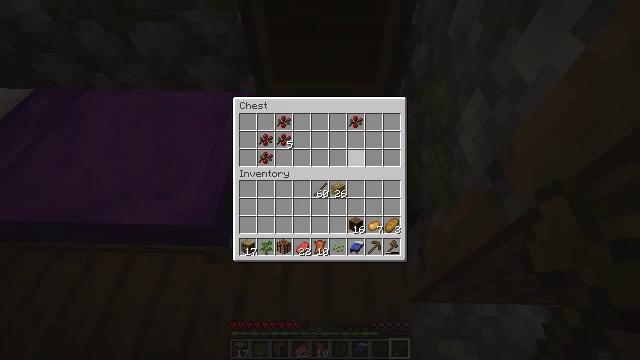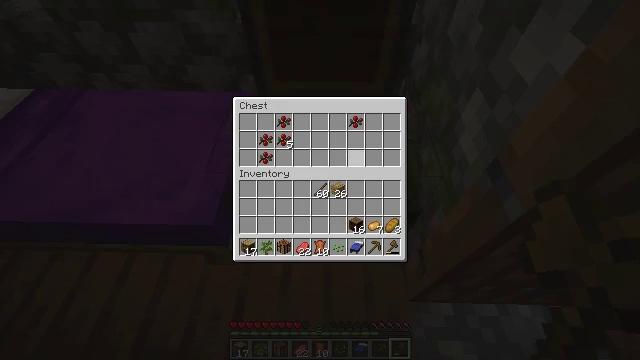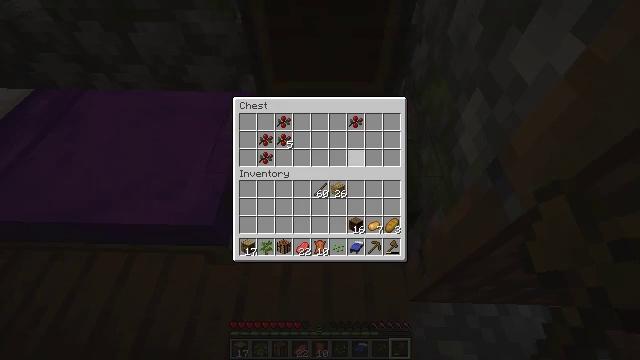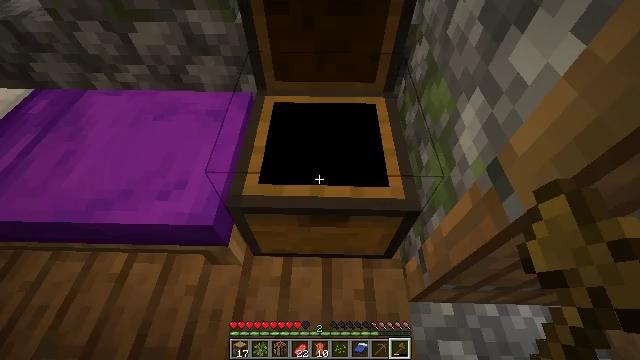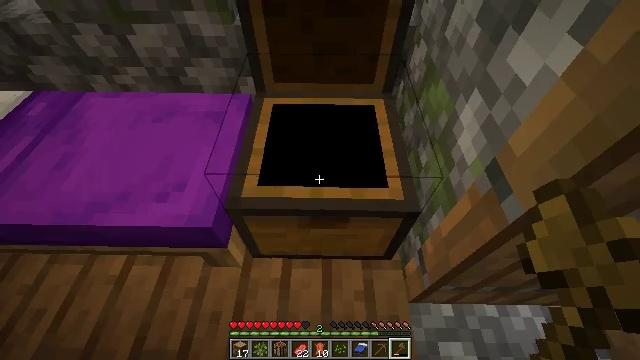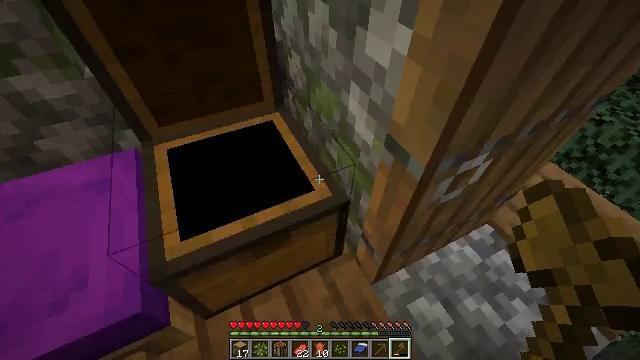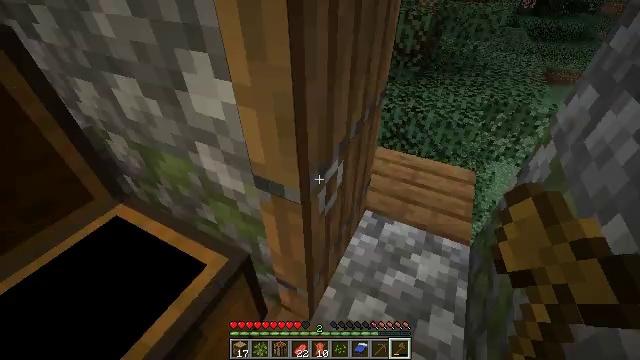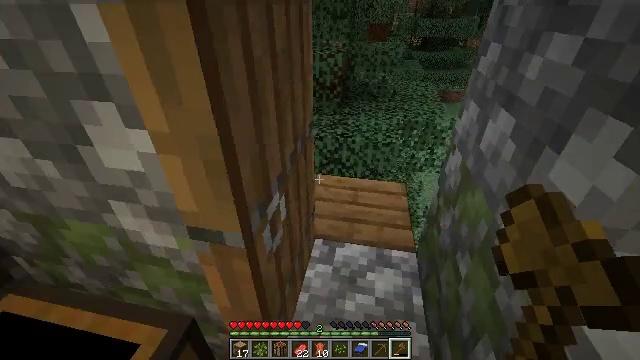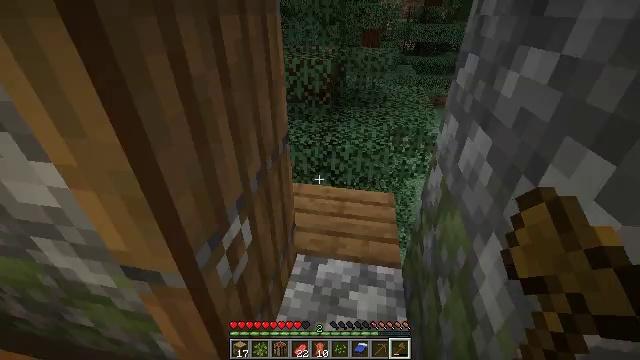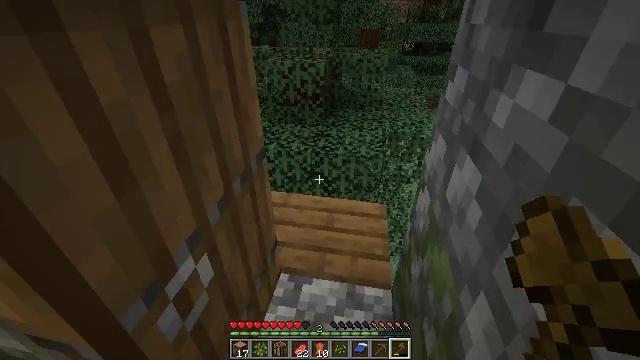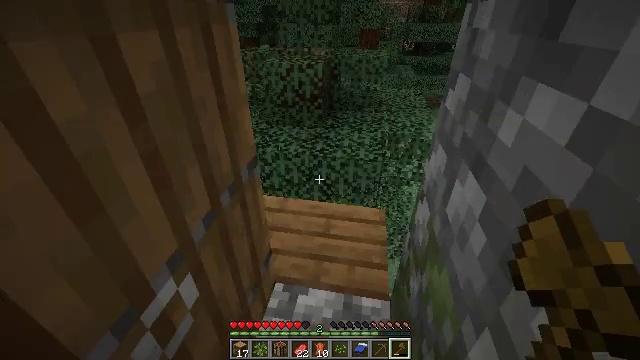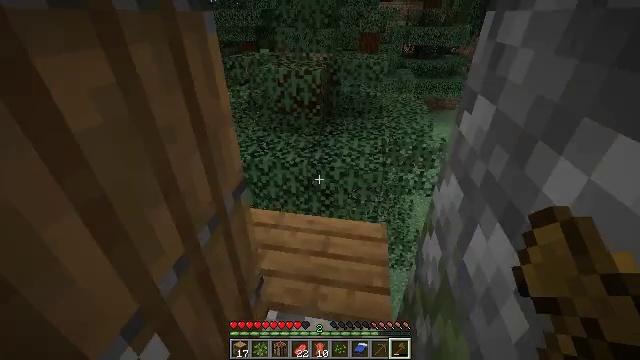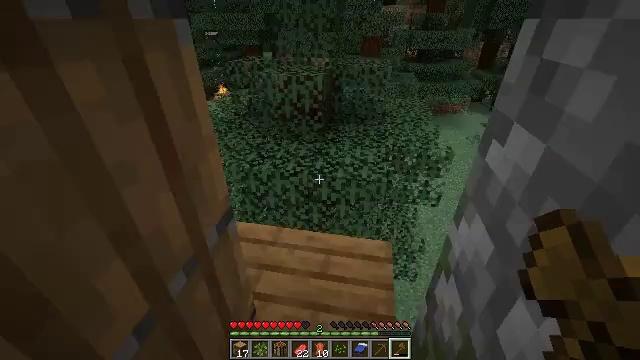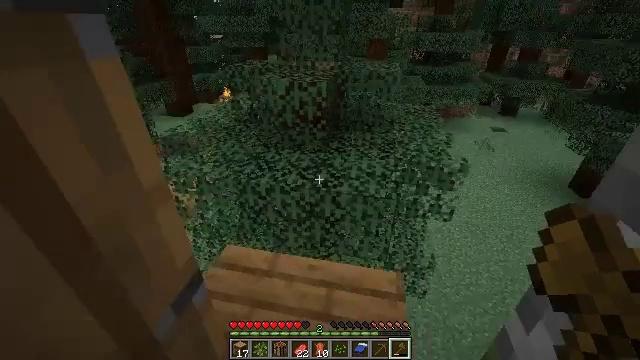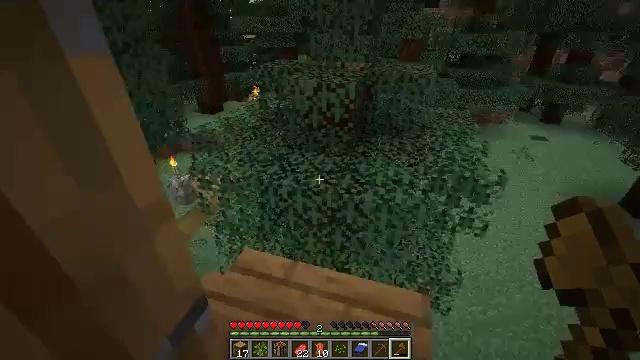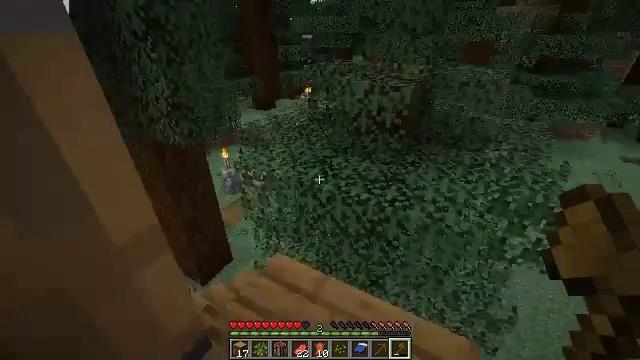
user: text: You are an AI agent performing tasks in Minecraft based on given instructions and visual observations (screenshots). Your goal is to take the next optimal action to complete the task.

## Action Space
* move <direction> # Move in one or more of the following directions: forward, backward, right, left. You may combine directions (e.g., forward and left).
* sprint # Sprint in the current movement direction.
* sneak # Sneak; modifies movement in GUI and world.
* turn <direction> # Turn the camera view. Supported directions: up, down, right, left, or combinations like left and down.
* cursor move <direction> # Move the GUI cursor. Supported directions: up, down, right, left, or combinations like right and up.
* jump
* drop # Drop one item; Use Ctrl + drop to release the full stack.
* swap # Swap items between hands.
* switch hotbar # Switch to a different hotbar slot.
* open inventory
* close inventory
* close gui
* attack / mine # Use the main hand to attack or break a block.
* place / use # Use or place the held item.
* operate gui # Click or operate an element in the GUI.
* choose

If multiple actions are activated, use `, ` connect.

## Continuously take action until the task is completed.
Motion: motion action
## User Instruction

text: Harvest a pumpkin from the field.
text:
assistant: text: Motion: sneak, operate gui
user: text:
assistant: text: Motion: sneak
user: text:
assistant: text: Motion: sneak
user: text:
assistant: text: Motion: close gui
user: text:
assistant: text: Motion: turn right and up, open inventory
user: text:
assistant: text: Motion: turn right and up
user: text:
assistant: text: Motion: move forward and move right, turn right and up
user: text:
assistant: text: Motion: move forward and move right
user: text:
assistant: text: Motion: move forward and move right
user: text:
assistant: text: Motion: move forward and move right
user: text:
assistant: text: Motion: move forward and move right
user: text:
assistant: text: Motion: move forward and move right
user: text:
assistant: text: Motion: move forward, turn left
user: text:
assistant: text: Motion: move forward, turn left
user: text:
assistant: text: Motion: move forward, turn left
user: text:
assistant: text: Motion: move forward, turn left
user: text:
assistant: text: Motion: move forward, turn left
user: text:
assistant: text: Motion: move forward, turn left
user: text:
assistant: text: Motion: move forward, turn left
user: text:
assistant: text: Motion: move forward, turn left
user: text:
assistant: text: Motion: move forward and move left, turn left
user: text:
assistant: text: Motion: move forward and move left
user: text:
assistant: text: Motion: move forward and move left
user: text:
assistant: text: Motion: move forward and move left
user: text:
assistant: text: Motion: move forward, turn right and up
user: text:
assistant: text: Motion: move forward, turn right and up
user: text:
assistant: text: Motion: move forward, turn right and up
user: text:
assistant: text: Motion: move forward, turn right and up
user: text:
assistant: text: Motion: move forward, turn right
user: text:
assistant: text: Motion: move forward and move left